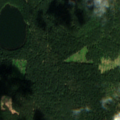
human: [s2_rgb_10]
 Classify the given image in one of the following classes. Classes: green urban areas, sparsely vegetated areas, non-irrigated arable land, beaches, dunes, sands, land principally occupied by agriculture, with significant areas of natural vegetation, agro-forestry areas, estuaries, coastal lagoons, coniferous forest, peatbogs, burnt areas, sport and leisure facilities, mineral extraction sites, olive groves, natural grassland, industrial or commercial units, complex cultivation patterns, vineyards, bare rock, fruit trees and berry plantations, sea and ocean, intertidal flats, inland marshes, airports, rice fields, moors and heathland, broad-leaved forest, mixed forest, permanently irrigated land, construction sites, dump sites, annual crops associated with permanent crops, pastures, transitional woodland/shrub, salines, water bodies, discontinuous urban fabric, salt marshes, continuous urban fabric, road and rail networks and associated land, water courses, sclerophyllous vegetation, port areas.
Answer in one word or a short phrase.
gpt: coniferous forest, mixed forest